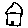
Label: house